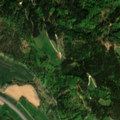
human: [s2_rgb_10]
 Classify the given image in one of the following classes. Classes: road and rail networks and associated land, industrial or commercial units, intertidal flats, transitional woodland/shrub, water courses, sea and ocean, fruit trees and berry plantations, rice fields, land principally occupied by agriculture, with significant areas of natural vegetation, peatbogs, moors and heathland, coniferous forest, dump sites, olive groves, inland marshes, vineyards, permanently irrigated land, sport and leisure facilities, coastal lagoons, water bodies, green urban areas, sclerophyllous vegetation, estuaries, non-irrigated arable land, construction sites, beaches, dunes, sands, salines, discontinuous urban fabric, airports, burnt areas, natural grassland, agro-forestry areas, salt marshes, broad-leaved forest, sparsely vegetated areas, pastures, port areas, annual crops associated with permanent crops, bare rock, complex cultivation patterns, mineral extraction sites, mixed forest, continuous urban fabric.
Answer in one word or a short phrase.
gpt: pastures, complex cultivation patterns, land principally occupied by agriculture, with significant areas of natural vegetation, mixed forest